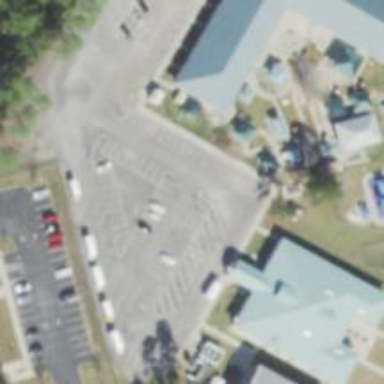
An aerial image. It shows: Parking space.